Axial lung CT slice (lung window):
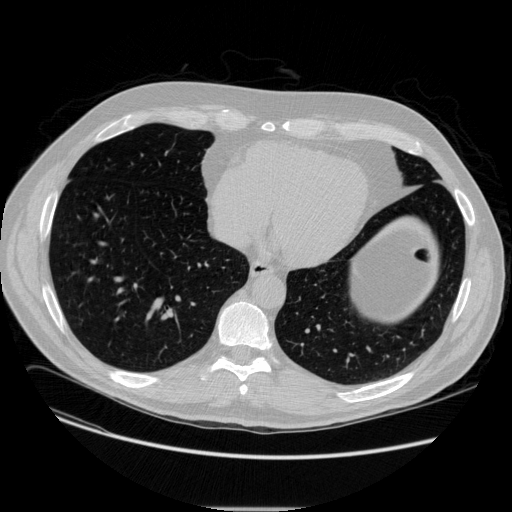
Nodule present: no